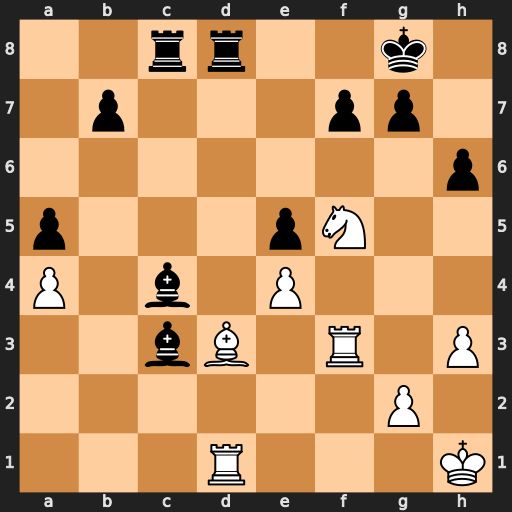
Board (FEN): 2rr2k1/1p3pp1/7p/p3pN2/P1b1P3/2bB1R1P/6P1/3R3K
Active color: w
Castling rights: -
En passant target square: -
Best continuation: Ne7+ Kf8 Nxc8